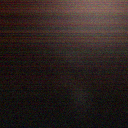
Screen state: off